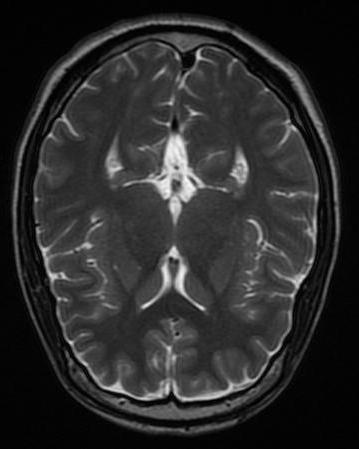
Label: notumor